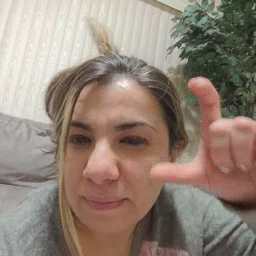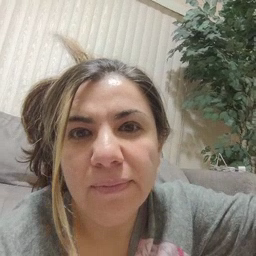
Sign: moon